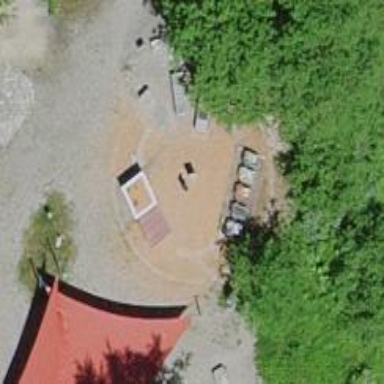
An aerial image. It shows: Picnic site for tourists.